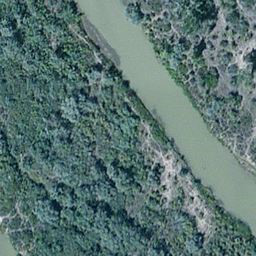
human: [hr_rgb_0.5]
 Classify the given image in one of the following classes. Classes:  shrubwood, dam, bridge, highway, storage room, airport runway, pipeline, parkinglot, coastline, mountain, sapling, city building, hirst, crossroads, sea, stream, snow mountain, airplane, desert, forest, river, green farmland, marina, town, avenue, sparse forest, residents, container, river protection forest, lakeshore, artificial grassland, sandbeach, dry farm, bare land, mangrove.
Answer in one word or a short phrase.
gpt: river